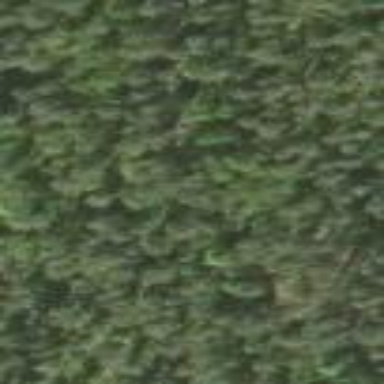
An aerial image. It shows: Needle-leaved woodland.